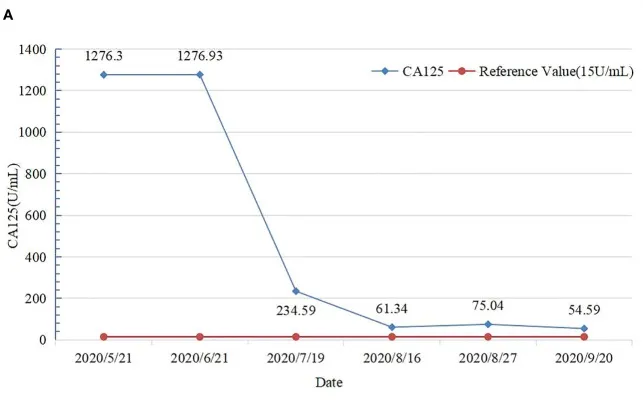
Tumor marker expression levels before and after chemotherapy. (A) CA125 levels before and after chemotherapy.
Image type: chart (chart)